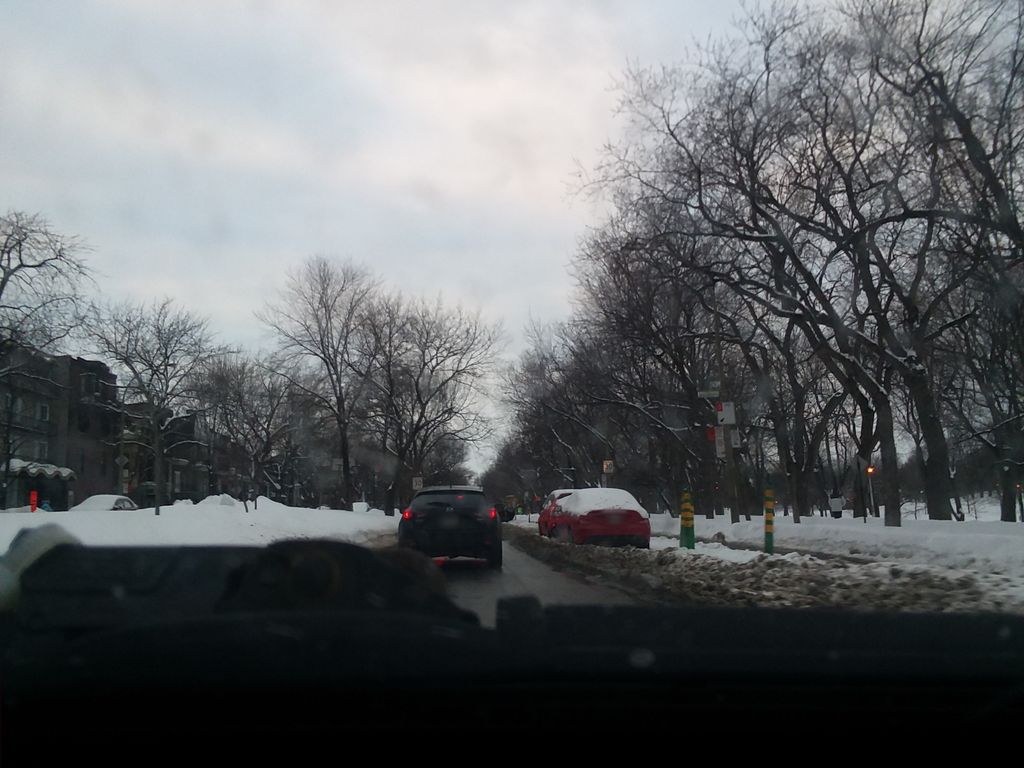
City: montreal